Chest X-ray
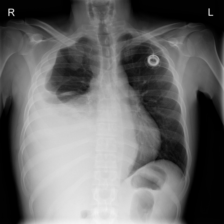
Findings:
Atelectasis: negative
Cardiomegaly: negative
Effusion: negative
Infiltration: negative
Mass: positive
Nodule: negative
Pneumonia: negative
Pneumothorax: negative
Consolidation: negative
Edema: negative
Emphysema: negative
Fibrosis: negative
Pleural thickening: negative
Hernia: negative